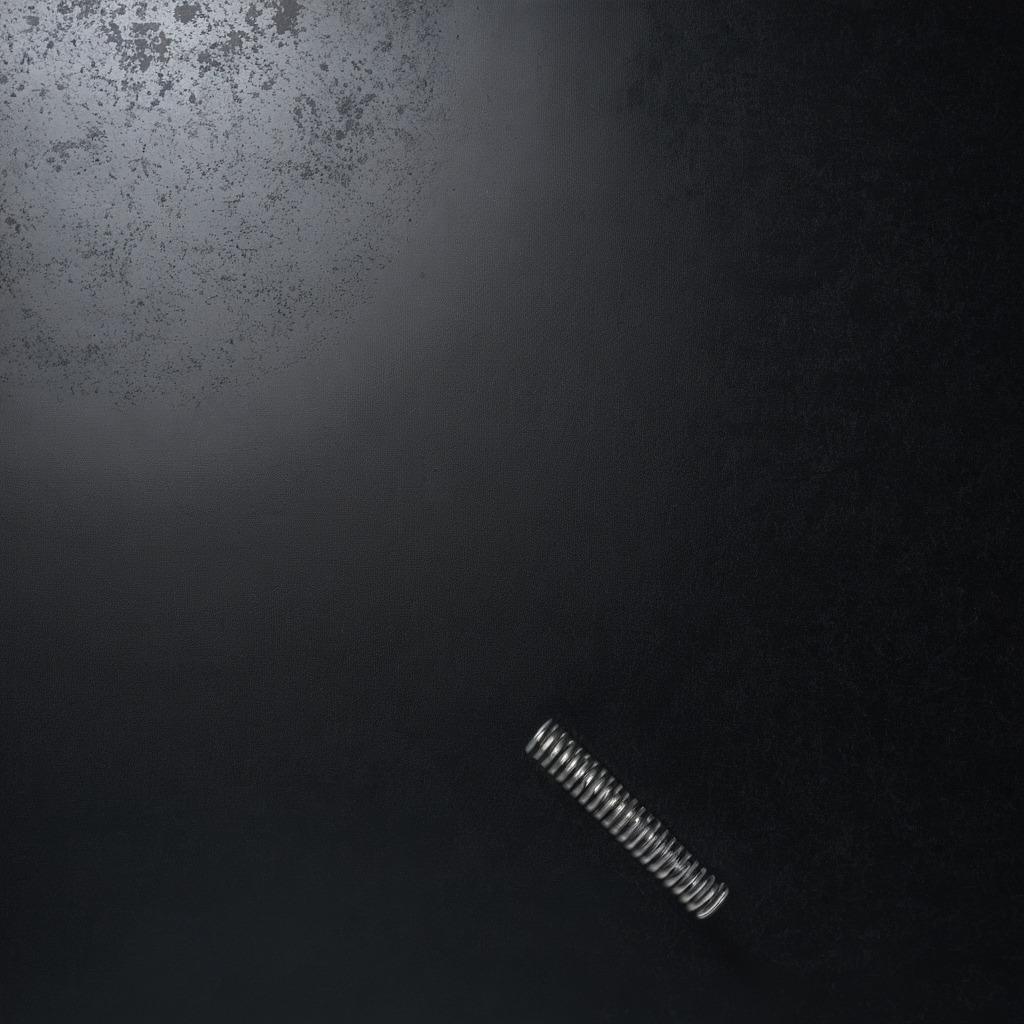
A coiled metal spring lies on the clean granite tabletop.